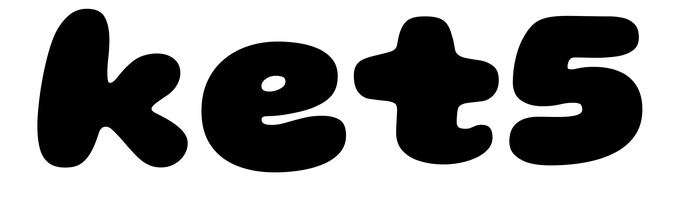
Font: Gluten_Black